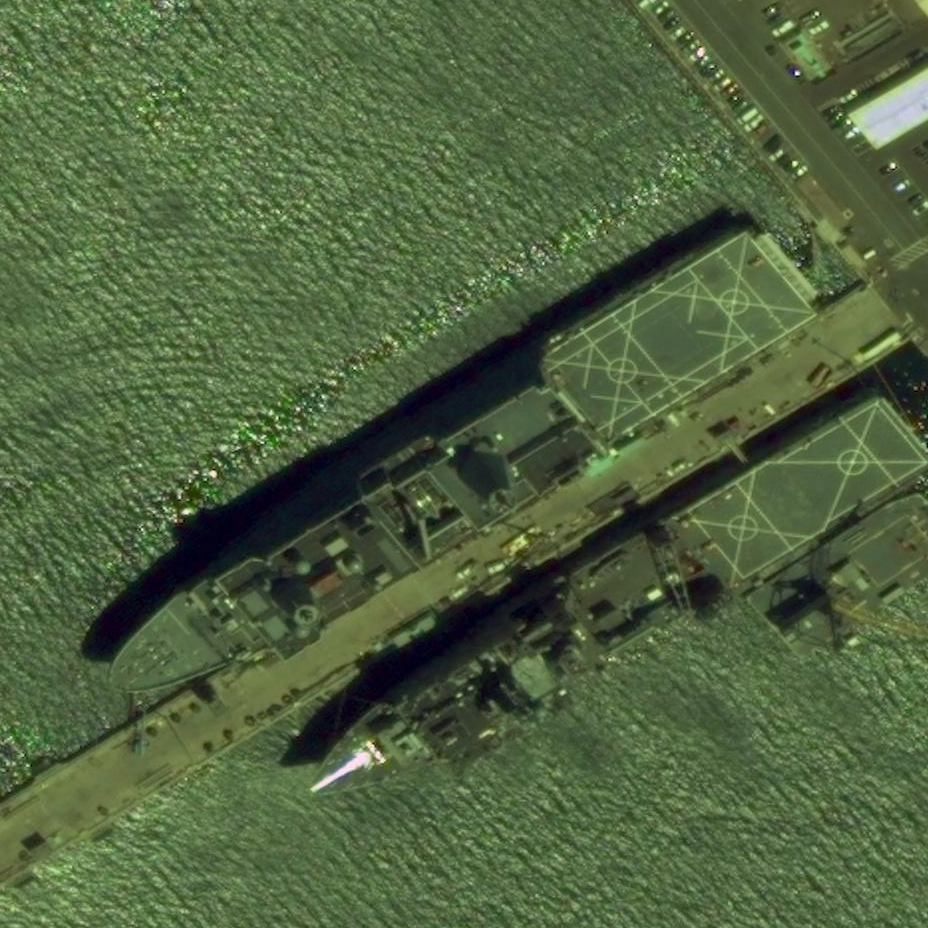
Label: combat